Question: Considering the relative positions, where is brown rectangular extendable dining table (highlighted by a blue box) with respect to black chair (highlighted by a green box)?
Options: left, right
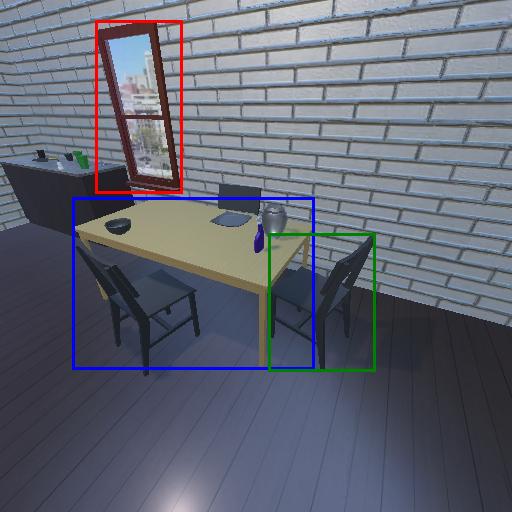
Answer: left